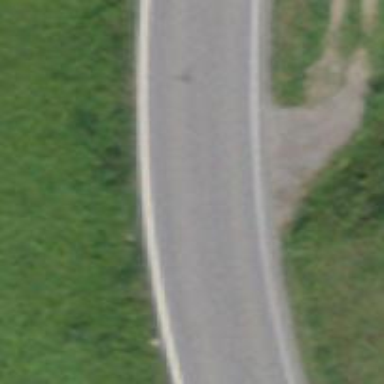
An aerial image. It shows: Unclassified road with asphalt surface.